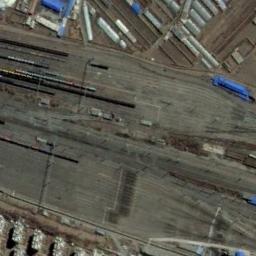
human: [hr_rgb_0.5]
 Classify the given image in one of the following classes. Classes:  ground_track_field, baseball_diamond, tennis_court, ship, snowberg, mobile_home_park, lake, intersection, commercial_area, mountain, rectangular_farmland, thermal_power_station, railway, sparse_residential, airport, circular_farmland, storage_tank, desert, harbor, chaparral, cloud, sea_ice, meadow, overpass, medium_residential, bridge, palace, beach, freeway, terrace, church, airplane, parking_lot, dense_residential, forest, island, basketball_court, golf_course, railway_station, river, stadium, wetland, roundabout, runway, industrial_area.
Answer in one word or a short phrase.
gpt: railway